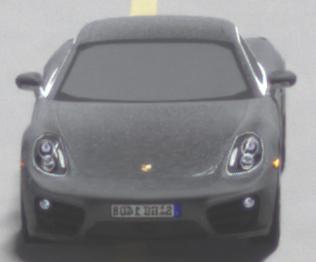
Make: Porsche
Model: Cayman
Detailed model: Cayman (981C)
Model produced from: 2013/03
Model produced until: 2014/04
Doors: 2
Color: gray
Road condition: dry road
Daytime: not specified
Contrast: high contrast